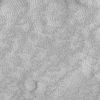
Atmospheric dust classification: not_dusty